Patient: sex F, age 26
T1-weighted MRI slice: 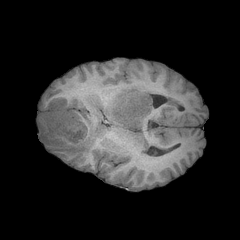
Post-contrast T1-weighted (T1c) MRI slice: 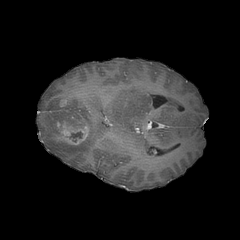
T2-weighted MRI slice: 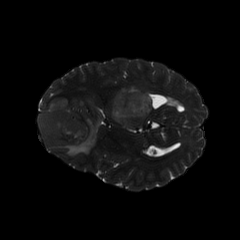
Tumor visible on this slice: yes
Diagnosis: Glioblastoma, IDH-wildtype
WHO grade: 4